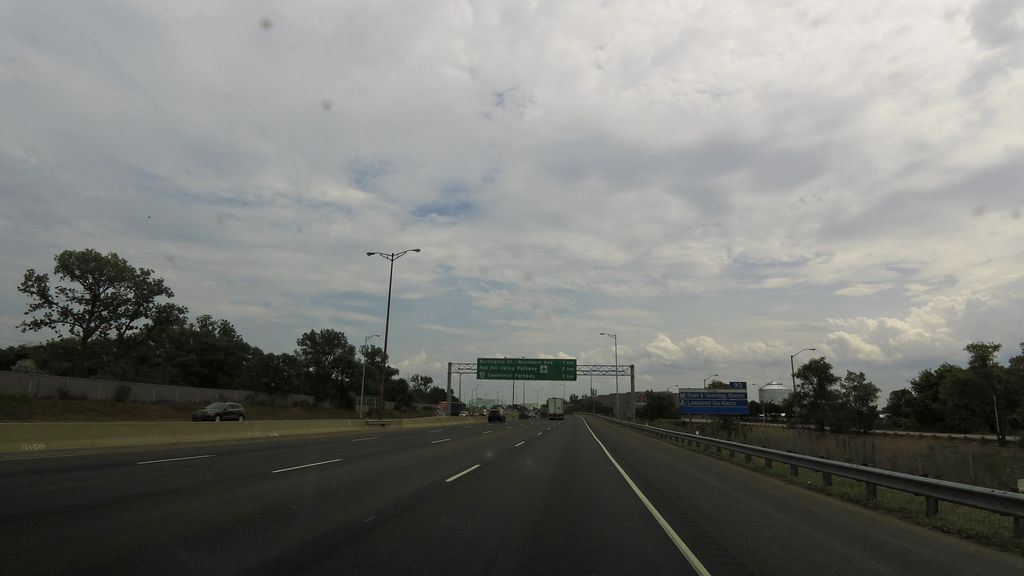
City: hamilton